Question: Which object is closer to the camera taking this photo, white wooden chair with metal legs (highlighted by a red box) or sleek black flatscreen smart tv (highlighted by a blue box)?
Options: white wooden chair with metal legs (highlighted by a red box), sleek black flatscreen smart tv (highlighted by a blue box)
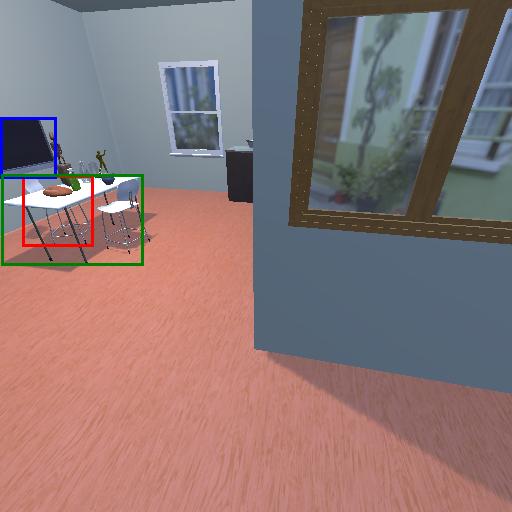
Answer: white wooden chair with metal legs (highlighted by a red box)